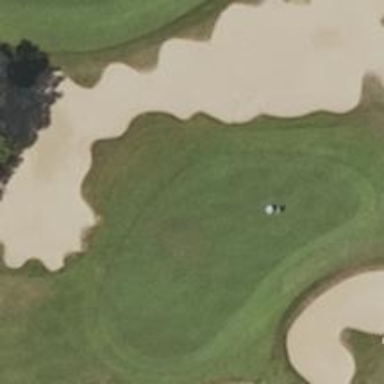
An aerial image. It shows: View of golf hole.